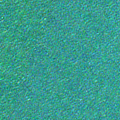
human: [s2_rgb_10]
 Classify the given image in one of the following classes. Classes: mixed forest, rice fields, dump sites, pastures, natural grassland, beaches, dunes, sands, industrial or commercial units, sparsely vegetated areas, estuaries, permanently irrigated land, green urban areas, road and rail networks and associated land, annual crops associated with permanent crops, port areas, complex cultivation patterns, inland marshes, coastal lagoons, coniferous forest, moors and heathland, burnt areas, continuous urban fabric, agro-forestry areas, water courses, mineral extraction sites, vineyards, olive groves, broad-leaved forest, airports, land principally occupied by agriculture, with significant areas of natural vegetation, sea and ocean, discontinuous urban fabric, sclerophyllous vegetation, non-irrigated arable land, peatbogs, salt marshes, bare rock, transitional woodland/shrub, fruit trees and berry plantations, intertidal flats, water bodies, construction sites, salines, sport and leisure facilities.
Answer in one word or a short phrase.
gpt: sea and ocean